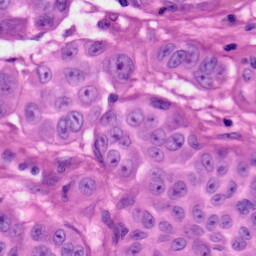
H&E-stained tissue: Skin